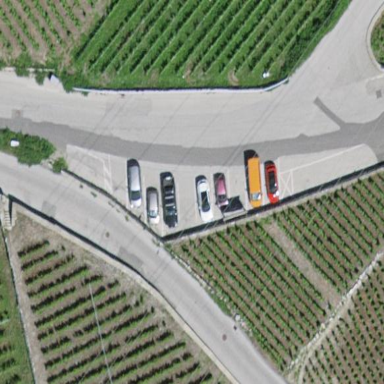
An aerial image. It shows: Street-side parking area.